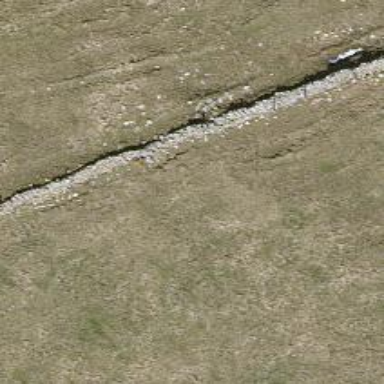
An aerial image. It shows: Wall barrier.